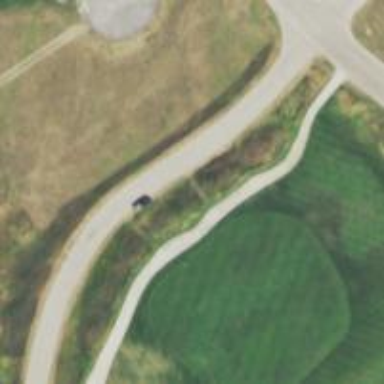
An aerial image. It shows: Path for both road and golf.